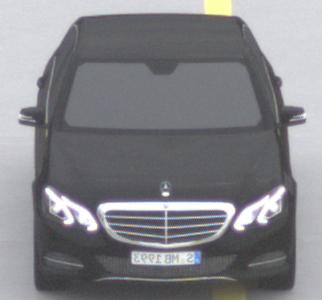
Make: Mercedes-Benz
Model: E 200
Detailed model: E-Class (212) Limousine
Model produced from: 2013/04
Model produced until: 2015/10
Doors: 4
Color: black
Road condition: dry road
Daytime: morning or afternoon
Contrast: low contrast